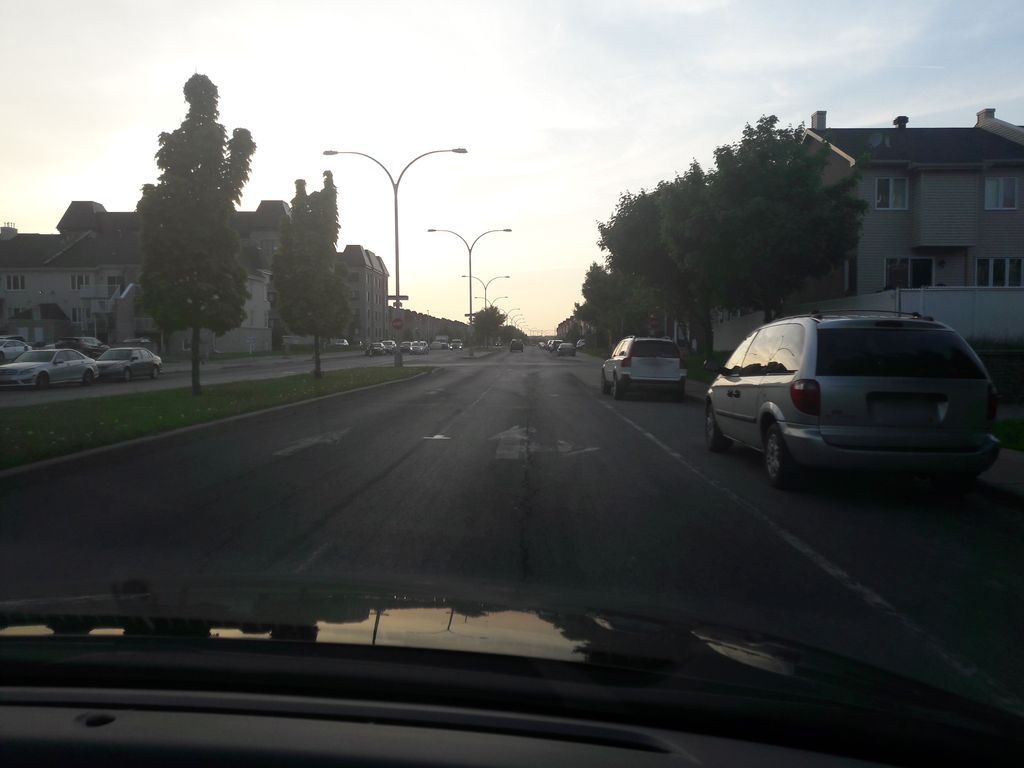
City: montreal